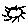
Label: sun